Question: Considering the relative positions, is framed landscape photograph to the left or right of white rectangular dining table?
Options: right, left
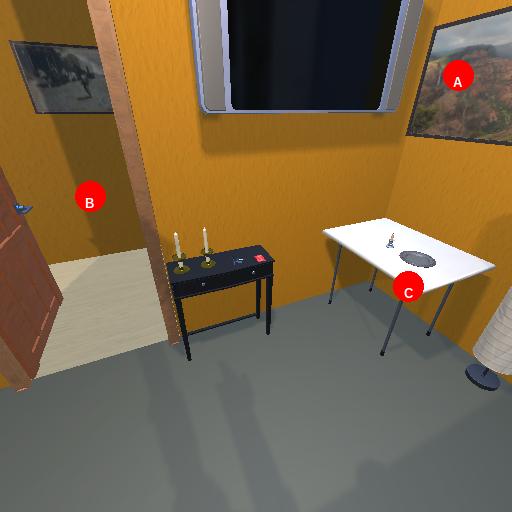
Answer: right